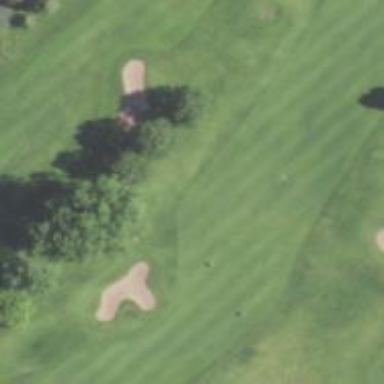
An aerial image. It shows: Golf hole.